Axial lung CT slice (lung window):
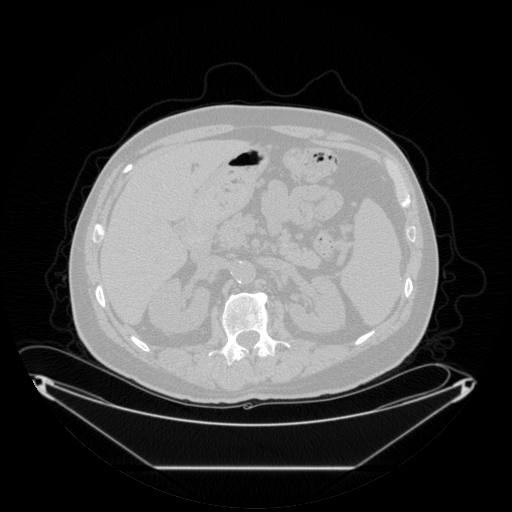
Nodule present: no